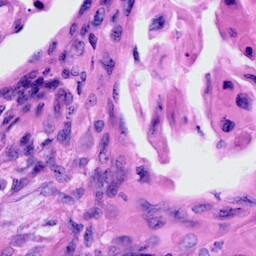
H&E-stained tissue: Cervix